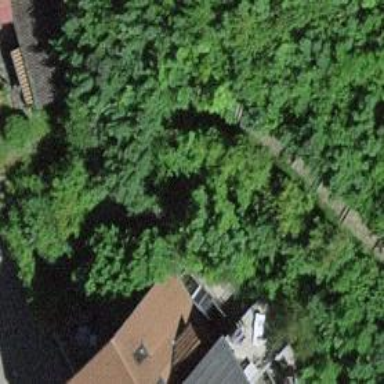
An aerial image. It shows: Path of unhewn cobblestone steps.